Question: I want to increase the scale of circles in 'ggplot2'. I tried something like this 'aes(size=100*n)' but it did not work for me.
'''
df <-
structure(list(Logit = c(-2.9842723737754, 1.49511606166294,
-2.41756623714116, -2.96160412831003, -2.12996384688938, -1.61751836789074,
-0.454353048358851, 0.9284099250287, -0.144082412641708, -2.30422500981431,
-0.658367257547178, 0.082600042011989, -0.318343575566633, -0.717447827238429,
-1.0508122312565, -2.82559465551781, 0.361703788394458, -1.85086010050691,
-0.0916611209129359, -0.740116072703798, 0.0599317965466193,
-0.370764867295404, -0.703703748477917, -0.749040239408657, -2.7575899191217,
-2.51532401980067, 1.38177483433609, 1.47244781619757, -0.205002348239784,
0.135021333740761), PRes = c(-0.661648371860934, 1.63444424896772,
-0.30348016008728, -0.230651042355737, 1.07487559116003, -0.460143991337599,
-0.823052248365889, -0.999903730870253, -0.959022180953211, -0.321344960297977,
-1.40881799070885, -0.674754839222841, 0.239931843185434, -1.81660411888874,
0.830318780187542, -0.24702802619469, 0.692695708496924, -0.40412065378683,
-0.977640032689132, -0.715192962242284, -1.06270128658429, -0.856103053117159,
-0.731162073769824, 1.51334938767359, 4.02946801536109, 3.56902361409375,
0.505952430753934, 0.483660641952208, 1.13712619443209, 0.951889504154342
), n = c(7L, 38L, 1L, 1L, 11L, 1L, 1L, 4L, 1L, 1L, 3L, 9L, 2L,
8L, 2L, 1L, 4L, 1L, 1L, 1L, 1L, 1L, 1L, 1L, 1L, 1L, 1L, 1L, 1L,
1L)), .Names = c("Logit", "PRes", "n"), row.names = c(NA, -30L
), class = "data.frame")
library(ggplot2)
ggplot(data=df, mapping=aes(x=Logit, y=PRes, label=rownames(df))) +
geom_point(aes(size=n), shape=1, color="black") +
geom_text() +
theme_bw() +
theme(legend.position="none")
'''

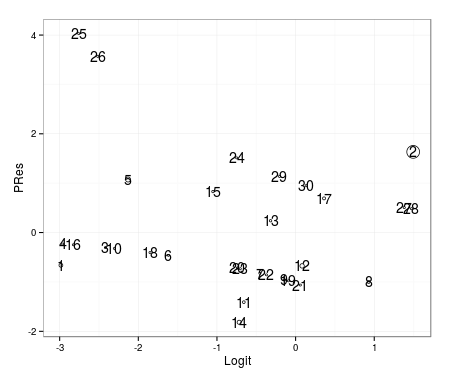
Answer: Simply add a scale for size:
'''
+ scale_size_continuous(range = c(10, 15))
'''